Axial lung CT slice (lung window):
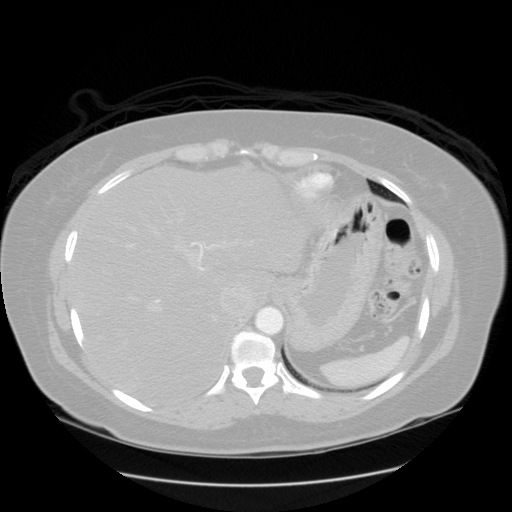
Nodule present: no